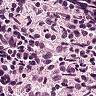
Metastatic tissue present: no